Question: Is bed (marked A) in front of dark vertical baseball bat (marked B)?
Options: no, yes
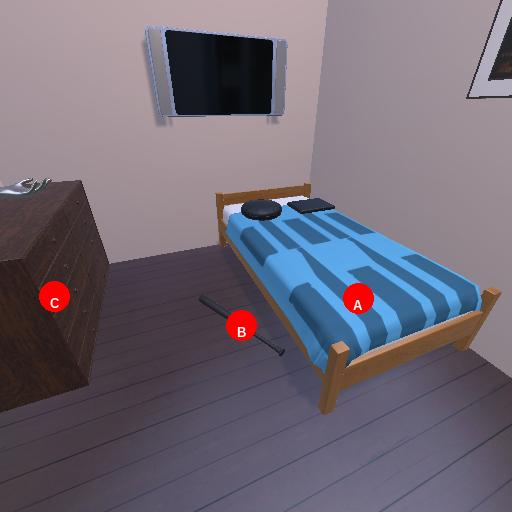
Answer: no